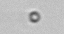
Label: nanoplankton_mix